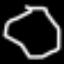
Label: octagon